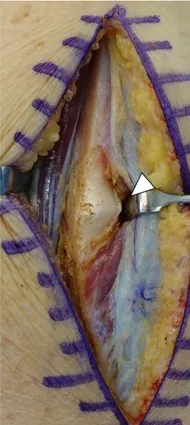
(A) Operative findings before plate fixation. White arrow head shows thickening of the ulnar cortex.
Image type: medical_photograph (other_medical_photograph)